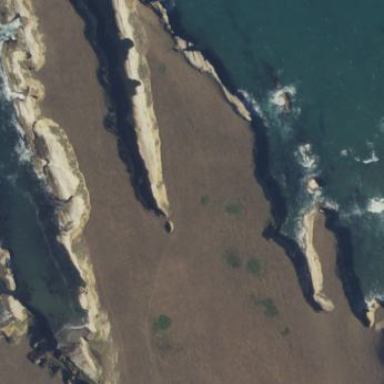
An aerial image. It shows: Natural rock reef.